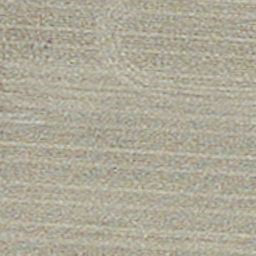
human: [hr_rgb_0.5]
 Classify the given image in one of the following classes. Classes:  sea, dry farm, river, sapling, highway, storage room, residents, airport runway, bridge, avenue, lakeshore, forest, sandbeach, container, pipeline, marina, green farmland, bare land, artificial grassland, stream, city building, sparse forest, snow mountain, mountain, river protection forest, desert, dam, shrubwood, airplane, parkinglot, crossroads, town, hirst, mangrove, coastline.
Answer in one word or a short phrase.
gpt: dry farm